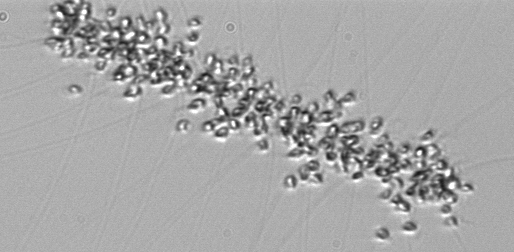
Label: Chaetoceros_didymus_TAG_external_flagellate